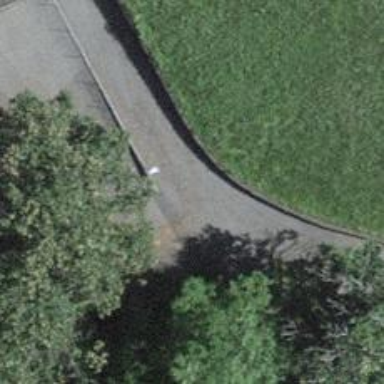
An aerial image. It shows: Residential road.